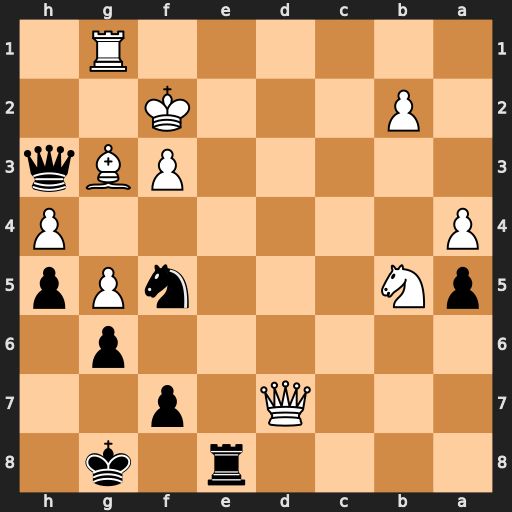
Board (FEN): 4r1k1/3Q1p2/6p1/pN3nPp/P6P/5PBq/1P3K2/6R1
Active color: b
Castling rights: -
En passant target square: -
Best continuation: Re2+ Kxe2 Nxg3+ Rxg3 Qxd7